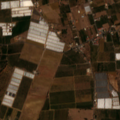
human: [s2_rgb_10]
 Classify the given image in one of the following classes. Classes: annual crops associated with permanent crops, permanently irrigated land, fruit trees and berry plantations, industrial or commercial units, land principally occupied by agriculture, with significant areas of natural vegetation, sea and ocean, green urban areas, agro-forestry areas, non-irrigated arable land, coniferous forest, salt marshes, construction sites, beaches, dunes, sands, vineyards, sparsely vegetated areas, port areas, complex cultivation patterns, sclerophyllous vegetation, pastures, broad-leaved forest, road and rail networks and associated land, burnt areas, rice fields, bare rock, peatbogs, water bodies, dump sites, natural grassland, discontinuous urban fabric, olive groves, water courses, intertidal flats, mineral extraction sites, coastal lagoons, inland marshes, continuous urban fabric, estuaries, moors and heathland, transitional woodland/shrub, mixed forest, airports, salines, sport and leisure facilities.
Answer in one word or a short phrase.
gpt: permanently irrigated land, fruit trees and berry plantations, complex cultivation patterns